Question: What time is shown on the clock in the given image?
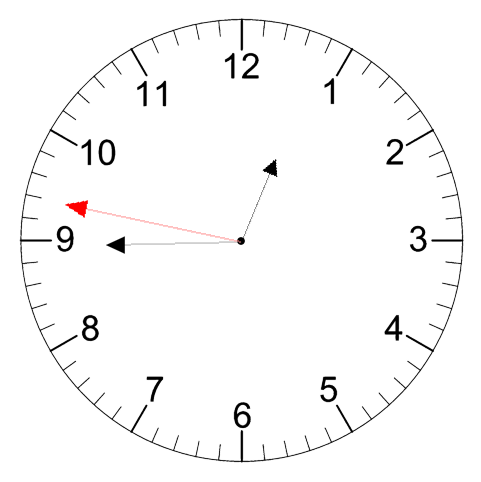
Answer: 12:44:47